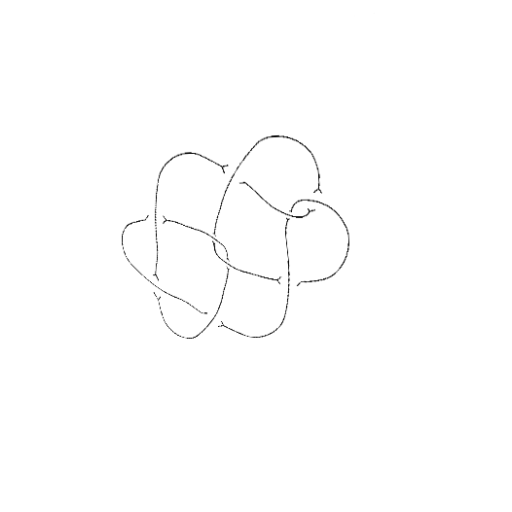
Crossing number: 9